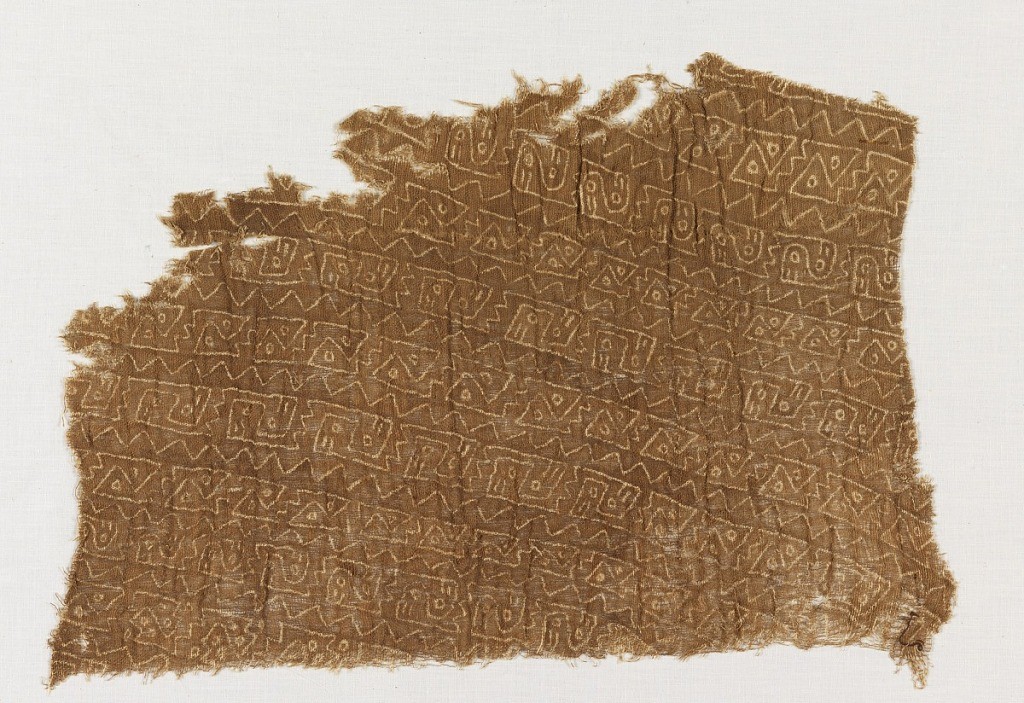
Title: Fragment
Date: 1000–1400
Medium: cotton Technique: plain weave with hand-painted dye resist patterning Label: cotton with hand-painted dye resist
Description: Fine, loosely woven cotton cloth with slightly overtwised yarns, with a small scale all-over design of diagonals of interlocking birds alternating with diagonals of interlocking fishes, each diagonal set off by zigzag line; in reserved natural white on a brown ground.